Question: I am using <URL>' gets called.
I've determined that the UITableView finish loading long before 'viewDidAppear()' is called (using logging and timestamps), and have used print statements to determine that the 'UITableView' appears exactly when 'viewDidAppear()' is called. Some other stack overflow posts suggested putting 'tableView.reloadData()' on the main thread, which I've done (to no avail).
'''
import UIKit
import os.log
import Hero
class MemberTableViewController: UITableViewController, UIGestureRecognizerDelegate {
// MARK: Properties
var members: [Member]?
// drag to exit
var panGestureRecognizer: UIPanGestureRecognizer!
var progressBool: Bool = false
var dismissBool: Bool = false
// MARK: Overrides
override func viewDidLoad() {
super.viewDidLoad()
// register cells
tableView.register(UINib(nibName: "MemberTableViewCell", bundle: Bundle.main), forCellReuseIdentifier: "MemberCell")
// configure hero
view.hero.isEnabled = true
view.hero.isEnabledForSubviews = false
view.hero.id = "members"
view.hero.modifiers = [.arc(), .useLayerRenderSnapshot]
// fetch members
API.shared.getMembers { members in
self.members = members
DispatchQueue.main.async {
self.tableView.reloadSections(IndexSet(arrayLiteral: 0), with: .fade)
}
}
// setup drag to exit
panGestureRecognizer = UIPanGestureRecognizer(target: self, action: #selector(exit))
panGestureRecognizer.delegate = self
view.addGestureRecognizer(panGestureRecognizer)
}
override func viewWillAppear(_ animated: Bool) {
super.viewWillAppear(animated)
// customize navigationbar
self.navigationController?.navigationBar.shadowImage = UIImage()
self.navigationController?.navigationBar.backgroundColor = self.tableView.backgroundColor
self.navigationController?.setNavigationBarHidden(false, animated: animated)
}
override func viewDidAppear(_ animated: Bool) {
super.viewDidAppear(animated)
print("appeared")
}
override var preferredStatusBarStyle: UIStatusBarStyle {
return .lightContent
}
override var prefersHomeIndicatorAutoHidden: Bool {
return true
}
// MARK: - Table view data source
override func numberOfSections(in tableView: UITableView) -> Int {
return 1
}
override func tableView(_ tableView: UITableView, numberOfRowsInSection section: Int) -> Int {
return members?.count ?? 0
}
override func tableView(_ tableView: UITableView, cellForRowAt indexPath: IndexPath) -> UITableViewCell {
guard let cell = tableView.dequeueReusableCell(withIdentifier: "MemberCell", for: indexPath) as? MemberTableViewCell else {
fatalError("Dequeued cell not an instance of MemberTableViewCell")
}
// Configure the cell...
cell.load(from: members![indexPath.row])
return cell
}
// MARK: Private Methods
@objc private func exit(recognizer: UIPanGestureRecognizer) {
let translation = recognizer.translation(in: nil)
let progressY = (translation.y / 2) / view.bounds.height
if recognizer.direction == .down && tableView.isAtTop {
if dismissBool {
dismissBool = false
hero.dismissViewController()
self.hero.modalAnimationType = .uncover(direction: .down)
progressBool = true
recognizer.setTranslation(.zero, in: view)
}
}
switch recognizer.state {
case .changed:
if progressBool {
let currentPos = CGPoint(x: view.center.x, y: translation.y + view.center.y)
Hero.shared.update(progressY)
Hero.shared.apply(modifiers: [.position(currentPos)], to: view)
}
default:
dismissBool = true
progressBool = false
if abs(progressY + recognizer.velocity(in: nil).y / view.bounds.height) > 0.5 {
Hero.shared.finish()
} else {
Hero.shared.cancel()
}
}
}
// MARK: UIGestureRecognizerDelegate
func gestureRecognizer(_ gestureRecognizer: UIGestureRecognizer, shouldRecognizeSimultaneouslyWith otherGestureRecognizer: UIGestureRecognizer) -> Bool {
return true
}
// MARK: UIScrollViewDelegate
override func scrollViewDidScroll(_ scrollView: UIScrollView) {
if scrollView.isAtTop && scrollView.panGestureRecognizer.direction == .down {
scrollView.contentOffset = CGPoint(x: 0, y: -(UIApplication.shared.keyWindow?.safeAreaInsets.top ?? 0)
)
}
}
}
'''
I would expect the 'UITableView' to show up the instant the animation finishes, and the 'tableView.reloadSections()' animation to play, but it seems the animation happens before the 'UITableView' actually appears, so it just flashes into view after a little delay (which looks awful, see below).

: With Hero disabled, the 'tableView.reloadSections()' animation plays with no delay.
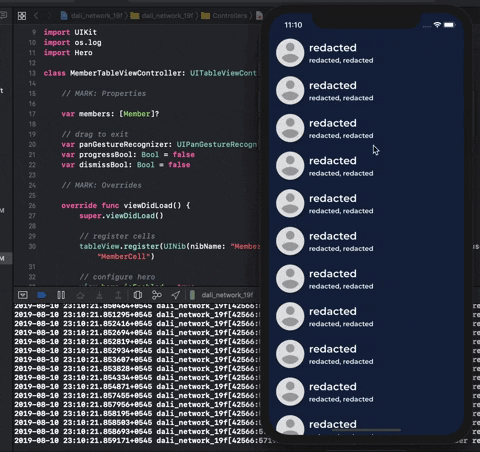
Answer: I haven't worked with the framework you mentioned, but you could try adding a delay to reloading the tableview until the view's finished rendering:
'''
DispatchQueue.main.asyncAfter(deadline: .now() + 3) {
self.tableView.reloadSections(IndexSet(arrayLiteral: 0), with: .fade)
}
'''
Three seconds is a long time. I like to call this "caveman" debugging. Three seconds is an outlandish amount of time, so if it works, try cutting back the delay factor.
Another thought would be to set members on the main queue, as well, so something like this:
'''
DispatchQueue.main.async {
self.members = members
self.tableView.reloadSections(IndexSet(arrayLiteral: 0), with: .fade)
}
'''
Another thought would be to move your reload to 'viewDidAppear()'.
## Update
Here's an assertion you could use to wait until the view is fully loaded and done resizing:
'''
var tableViewLoaded: Bool = false
override func viewDidLayoutSubviews() {
super.viewDidLayoutSubviews()
guard isViewLoaded, view.window != nil, !tableViewLoaded else { return }
tableView.reloadSections(IndexSet(arrayLiteral: 0), with: .fade)
tableViewLoaded = true // flip it to true so you don't constantly reload
}
'''